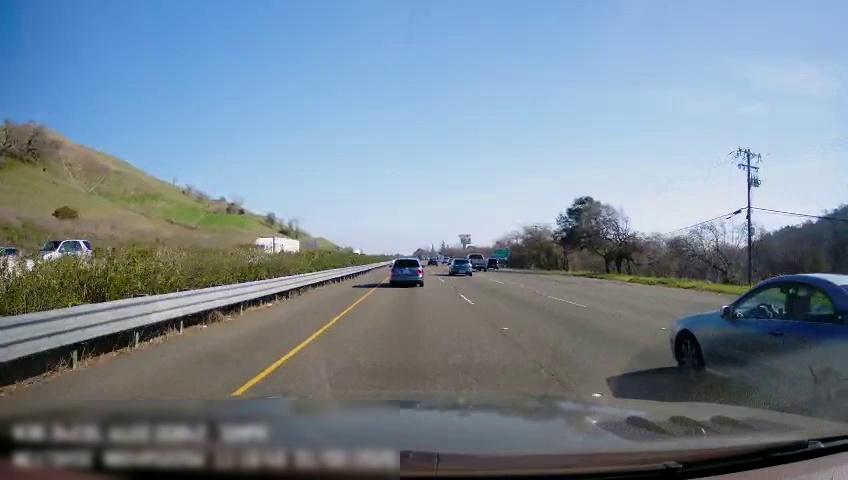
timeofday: Day
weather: Sunny
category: Drivable Space
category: Vehicles | Car
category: Vehicles | SUV
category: Vehicles | Truck
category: Vehicles | Truck
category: Vehicles | Truck
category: Vehicles | Car
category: Vehicles | Car
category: Vehicles | Car
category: Vehicles | SUV
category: Lanes | Current Lane
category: Lanes | Current Lane
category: Lanes | Alternate Lane